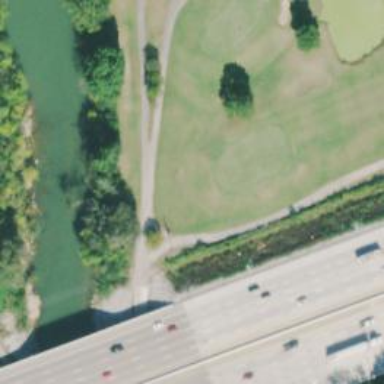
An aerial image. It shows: Footway that serves as golf path.